Aerial crown-view tile of a tropical tree (Barro Colorado Island, Panama), acquired 20250317:
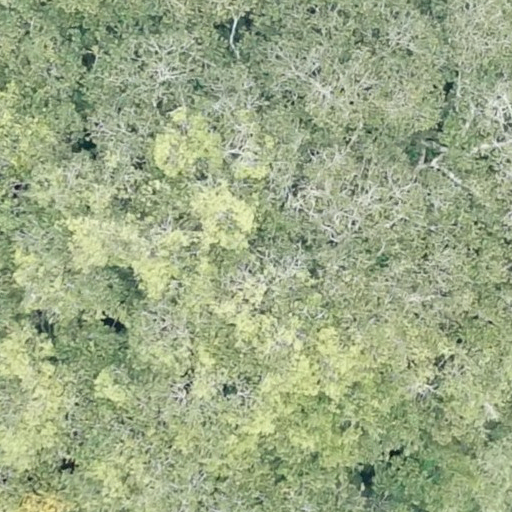
Species: Dipteryx oleifera
GBIF accepted scientific name: Dipteryx oleifera
Crown area: 730.278 m²